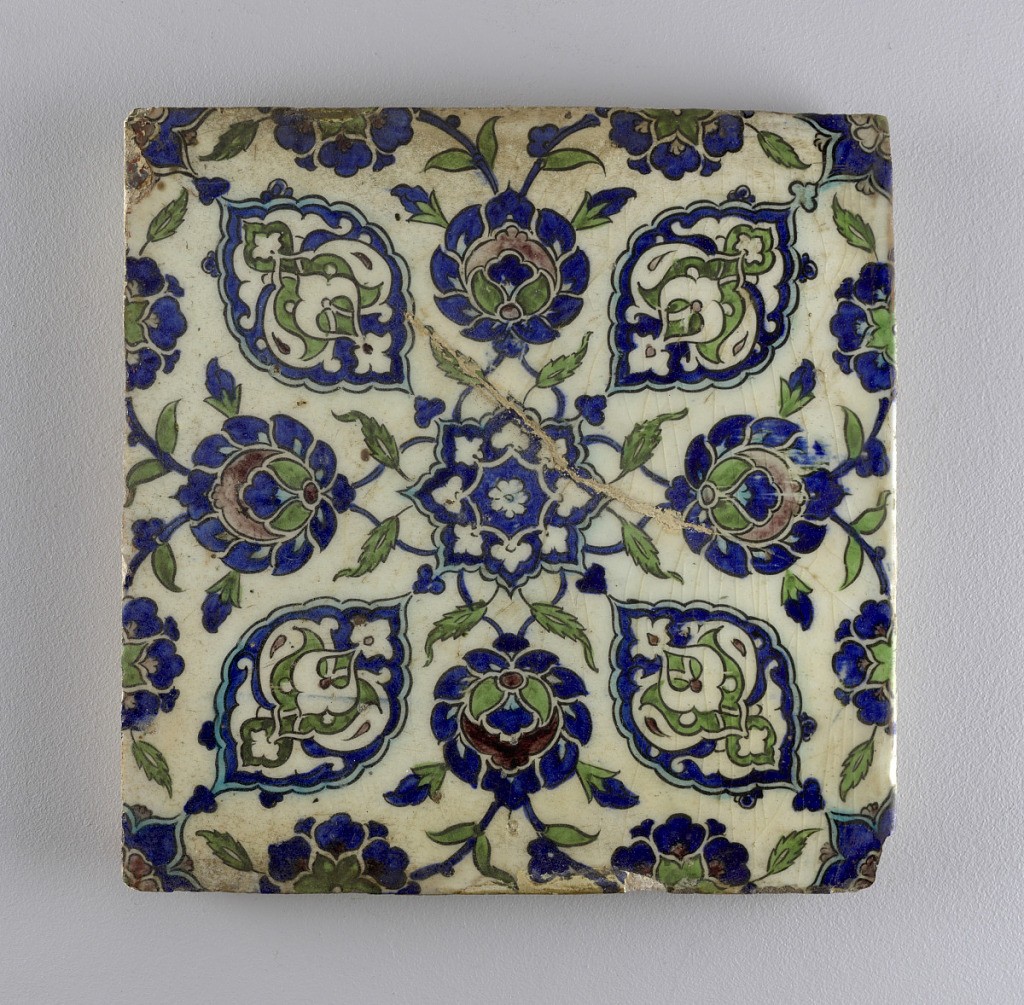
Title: Wall tile
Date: late 16th–early 17th century
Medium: Lead-glazed earthenware
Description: Similar to 1951-66-2